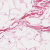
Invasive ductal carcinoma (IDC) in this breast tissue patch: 0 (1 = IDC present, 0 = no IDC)